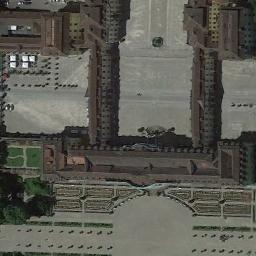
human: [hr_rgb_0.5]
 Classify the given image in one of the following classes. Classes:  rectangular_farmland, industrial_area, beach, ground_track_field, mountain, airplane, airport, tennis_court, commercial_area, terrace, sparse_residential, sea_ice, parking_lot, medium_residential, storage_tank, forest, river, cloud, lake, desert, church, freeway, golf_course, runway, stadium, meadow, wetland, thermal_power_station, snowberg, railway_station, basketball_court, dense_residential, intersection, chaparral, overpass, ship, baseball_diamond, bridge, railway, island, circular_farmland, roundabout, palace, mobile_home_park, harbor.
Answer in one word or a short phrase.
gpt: palace